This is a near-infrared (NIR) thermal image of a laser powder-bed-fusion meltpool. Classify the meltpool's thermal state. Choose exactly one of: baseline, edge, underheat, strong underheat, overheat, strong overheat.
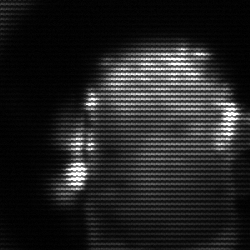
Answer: baseline